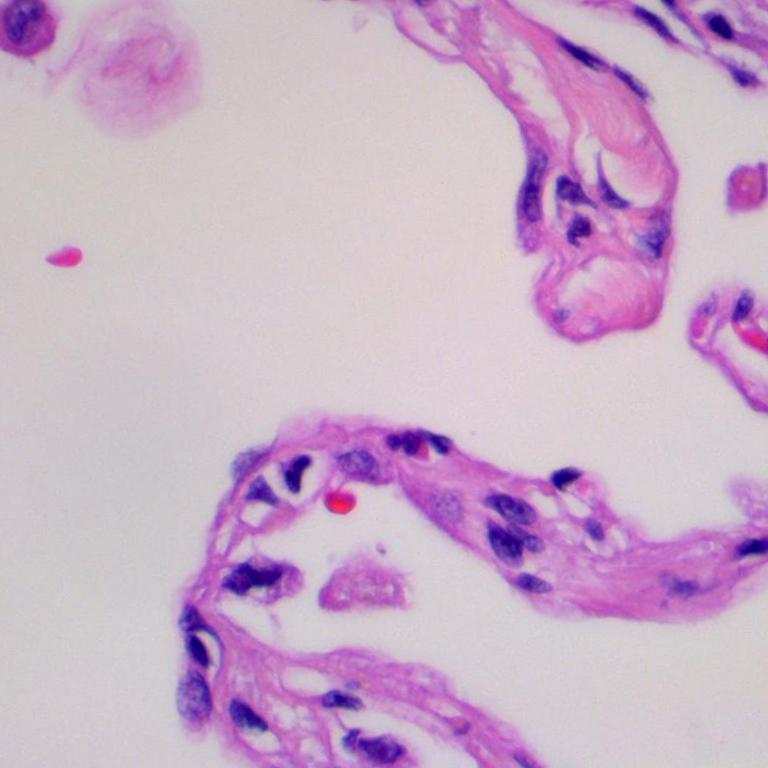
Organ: lung
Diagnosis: benign